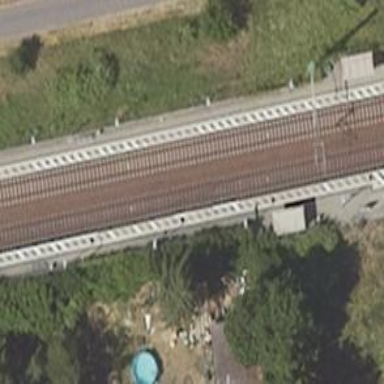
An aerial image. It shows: Railway stop with public transport stop position.